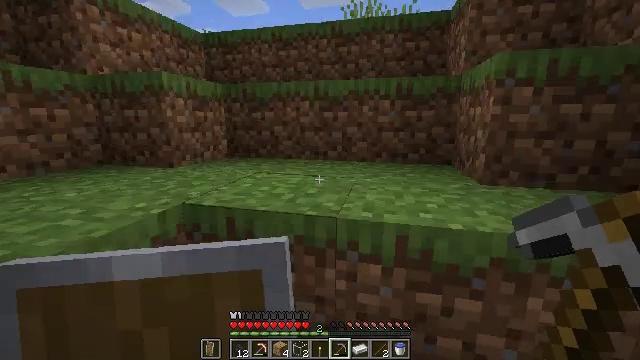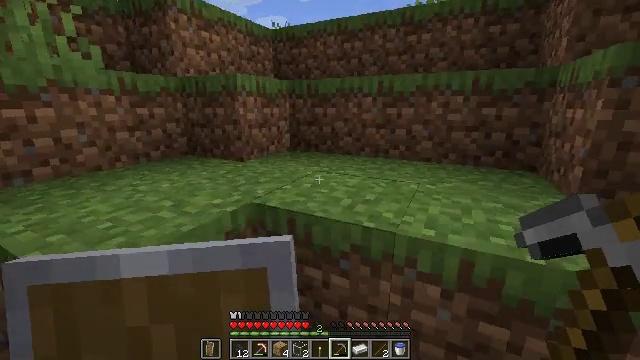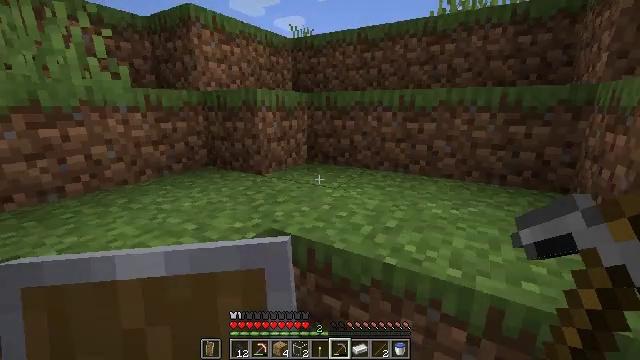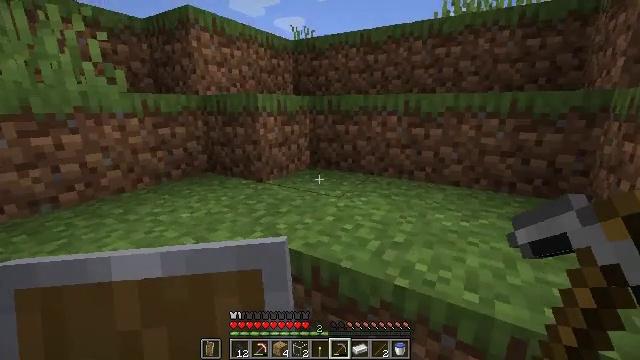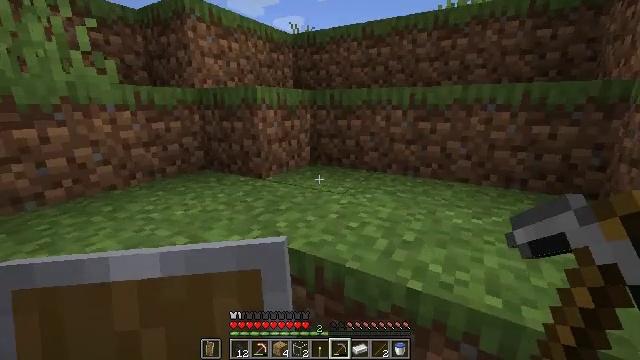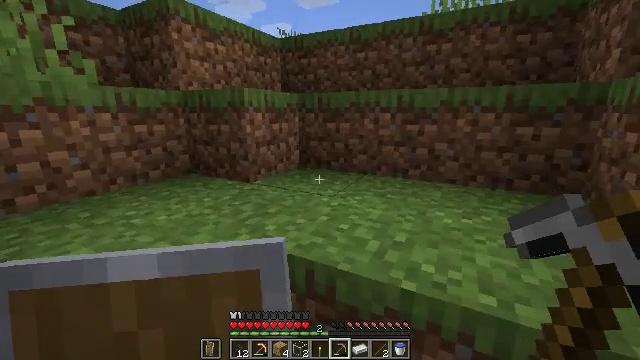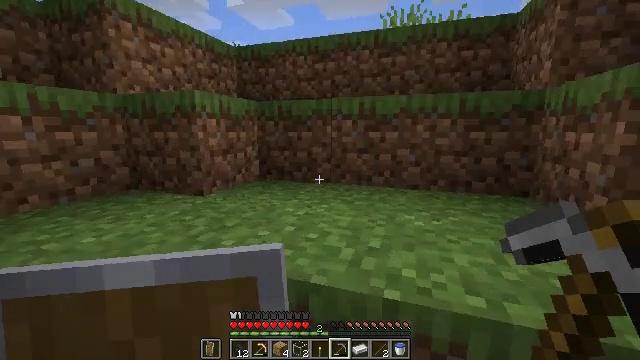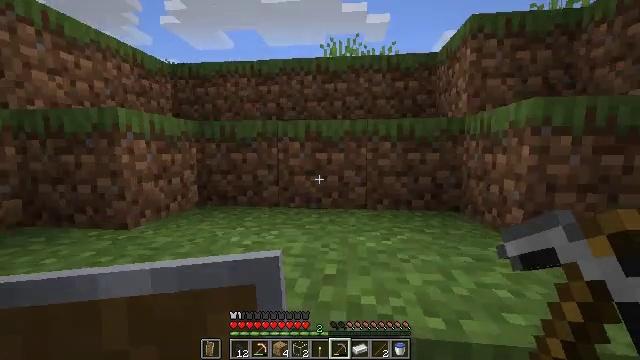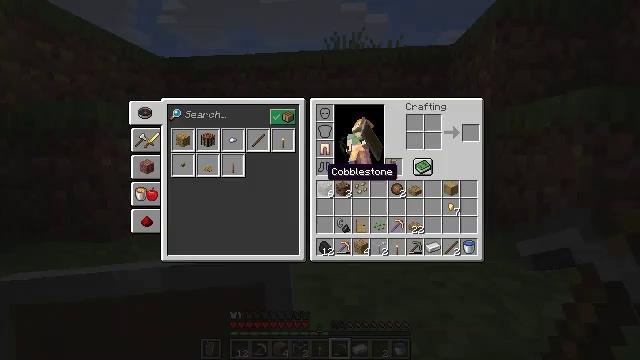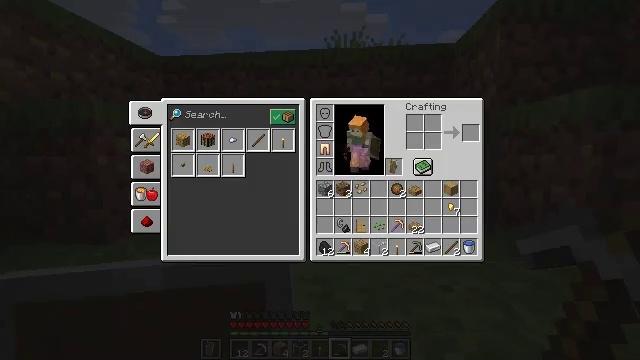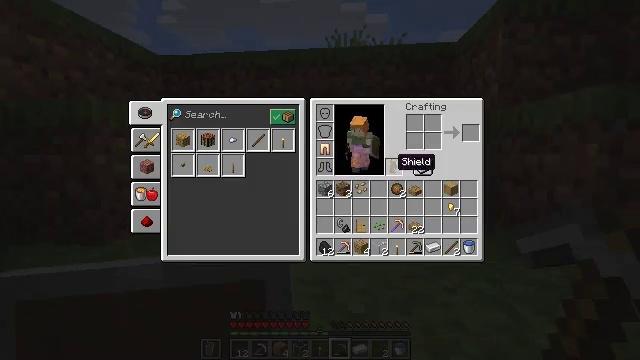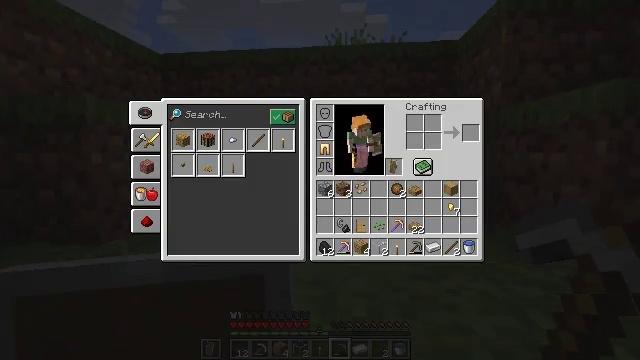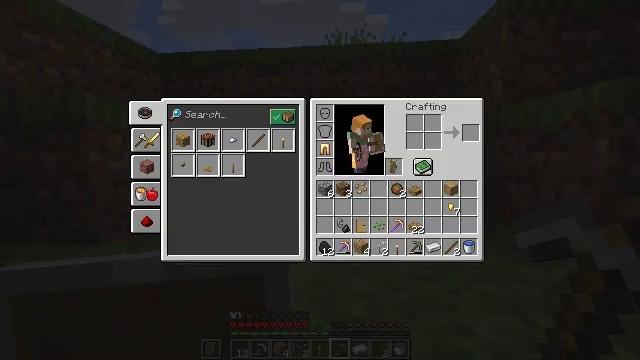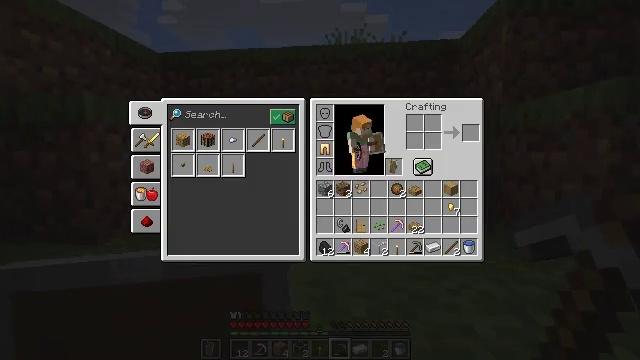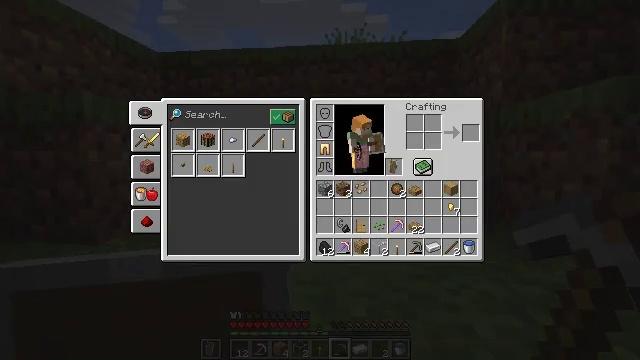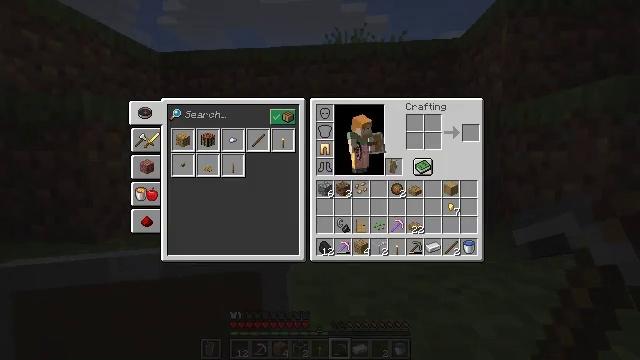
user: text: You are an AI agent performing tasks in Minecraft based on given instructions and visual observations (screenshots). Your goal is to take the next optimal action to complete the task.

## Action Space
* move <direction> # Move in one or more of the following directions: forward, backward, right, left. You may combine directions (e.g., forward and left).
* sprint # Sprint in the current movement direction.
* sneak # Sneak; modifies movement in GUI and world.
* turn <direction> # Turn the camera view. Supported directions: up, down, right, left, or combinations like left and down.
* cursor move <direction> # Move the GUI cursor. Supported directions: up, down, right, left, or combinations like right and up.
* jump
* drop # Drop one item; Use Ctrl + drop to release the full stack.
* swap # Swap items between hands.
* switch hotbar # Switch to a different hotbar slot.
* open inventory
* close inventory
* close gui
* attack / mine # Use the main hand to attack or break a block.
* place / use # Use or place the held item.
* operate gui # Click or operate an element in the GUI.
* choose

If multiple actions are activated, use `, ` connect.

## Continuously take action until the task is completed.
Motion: motion action
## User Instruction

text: Harvest kelp plant in the water.
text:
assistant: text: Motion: move forward, turn left and down, jump
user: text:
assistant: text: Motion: move forward, turn left, jump
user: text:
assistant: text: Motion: move forward, jump
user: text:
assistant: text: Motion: move forward, jump
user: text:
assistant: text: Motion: move forward, turn right and up, jump
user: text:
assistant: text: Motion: move forward, turn right and up, jump
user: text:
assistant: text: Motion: move forward, turn right and up, jump
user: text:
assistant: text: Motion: move forward, jump, open inventory
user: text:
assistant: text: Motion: move forward, turn right, jump, open inventory
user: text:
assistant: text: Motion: move forward, turn right and up, jump, open inventory
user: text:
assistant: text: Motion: move forward, turn right, jump, open inventory
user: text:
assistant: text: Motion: move forward, jump
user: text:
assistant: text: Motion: move forward, jump
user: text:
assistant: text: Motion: move forward, jump
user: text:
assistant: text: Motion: move forward, jump
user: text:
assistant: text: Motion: move forward, jump
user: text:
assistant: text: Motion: move forward, jump, close inventory
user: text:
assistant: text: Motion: move forward, jump, close inventory
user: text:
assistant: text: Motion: move forward, jump, close inventory
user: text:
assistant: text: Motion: move forward, turn right and up, jump
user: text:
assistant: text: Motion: move forward, turn right and up, jump
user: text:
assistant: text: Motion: move forward, turn right and up, jump
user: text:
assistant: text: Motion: move forward, turn right, jump
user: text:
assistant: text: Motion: move forward, jump
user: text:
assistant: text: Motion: move forward, jump
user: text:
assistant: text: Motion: move forward, jump
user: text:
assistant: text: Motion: move forward, turn down, jump
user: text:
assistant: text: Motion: move forward, turn left and down, jump
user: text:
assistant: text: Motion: move forward, turn down, jump
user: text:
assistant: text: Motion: move forward, jump